Question: I closed the main.xml Layout file in Eclipse, and all of the sudden, this is what I get:

All of the xml code is gone, the Graphic Layout editor is gone, and I can't get anything back. I lost the whole project. I'm in Eclipse 3.7.
I really need help with this. It has done this to EVERY Android project I've ever created. I can't finish an app. I get 2 activities done, then Eclipse bones me with this screen again.
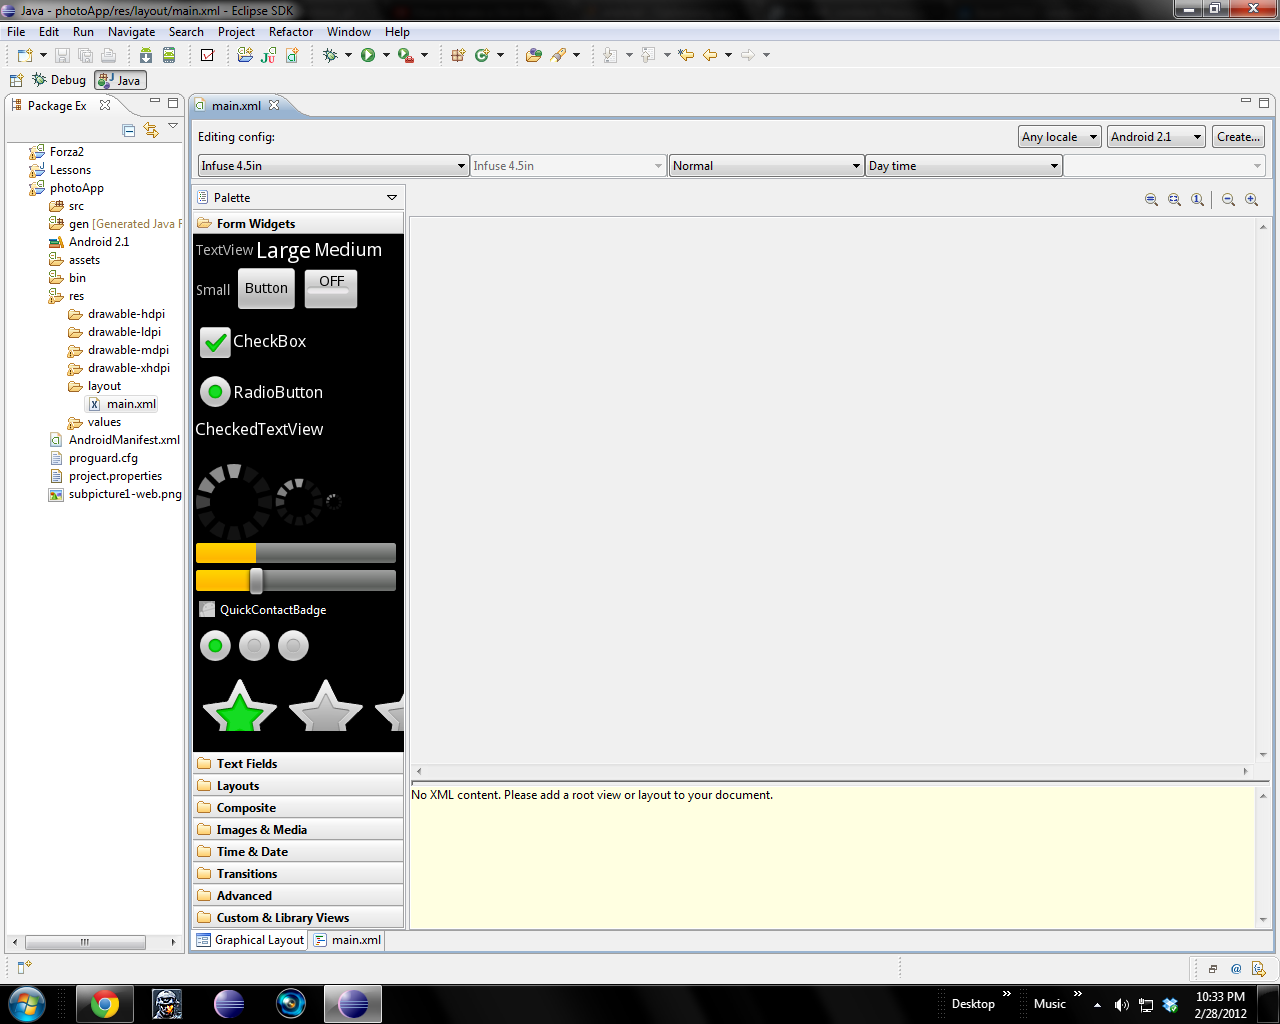
Answer: may be the xml dont save, you can try this:
right click the xml file -> compare with - > local history
in the local history to find right content